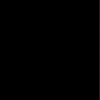
Label: dusty